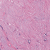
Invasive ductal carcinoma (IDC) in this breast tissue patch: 1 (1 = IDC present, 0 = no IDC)